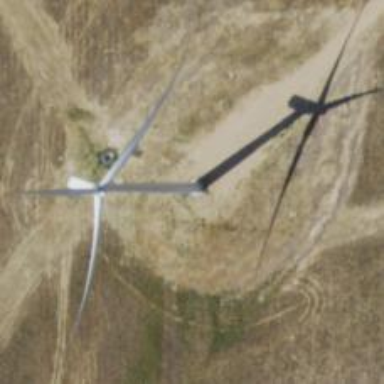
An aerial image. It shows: Wind generator using wind turbines of horizontal axis.